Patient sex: M
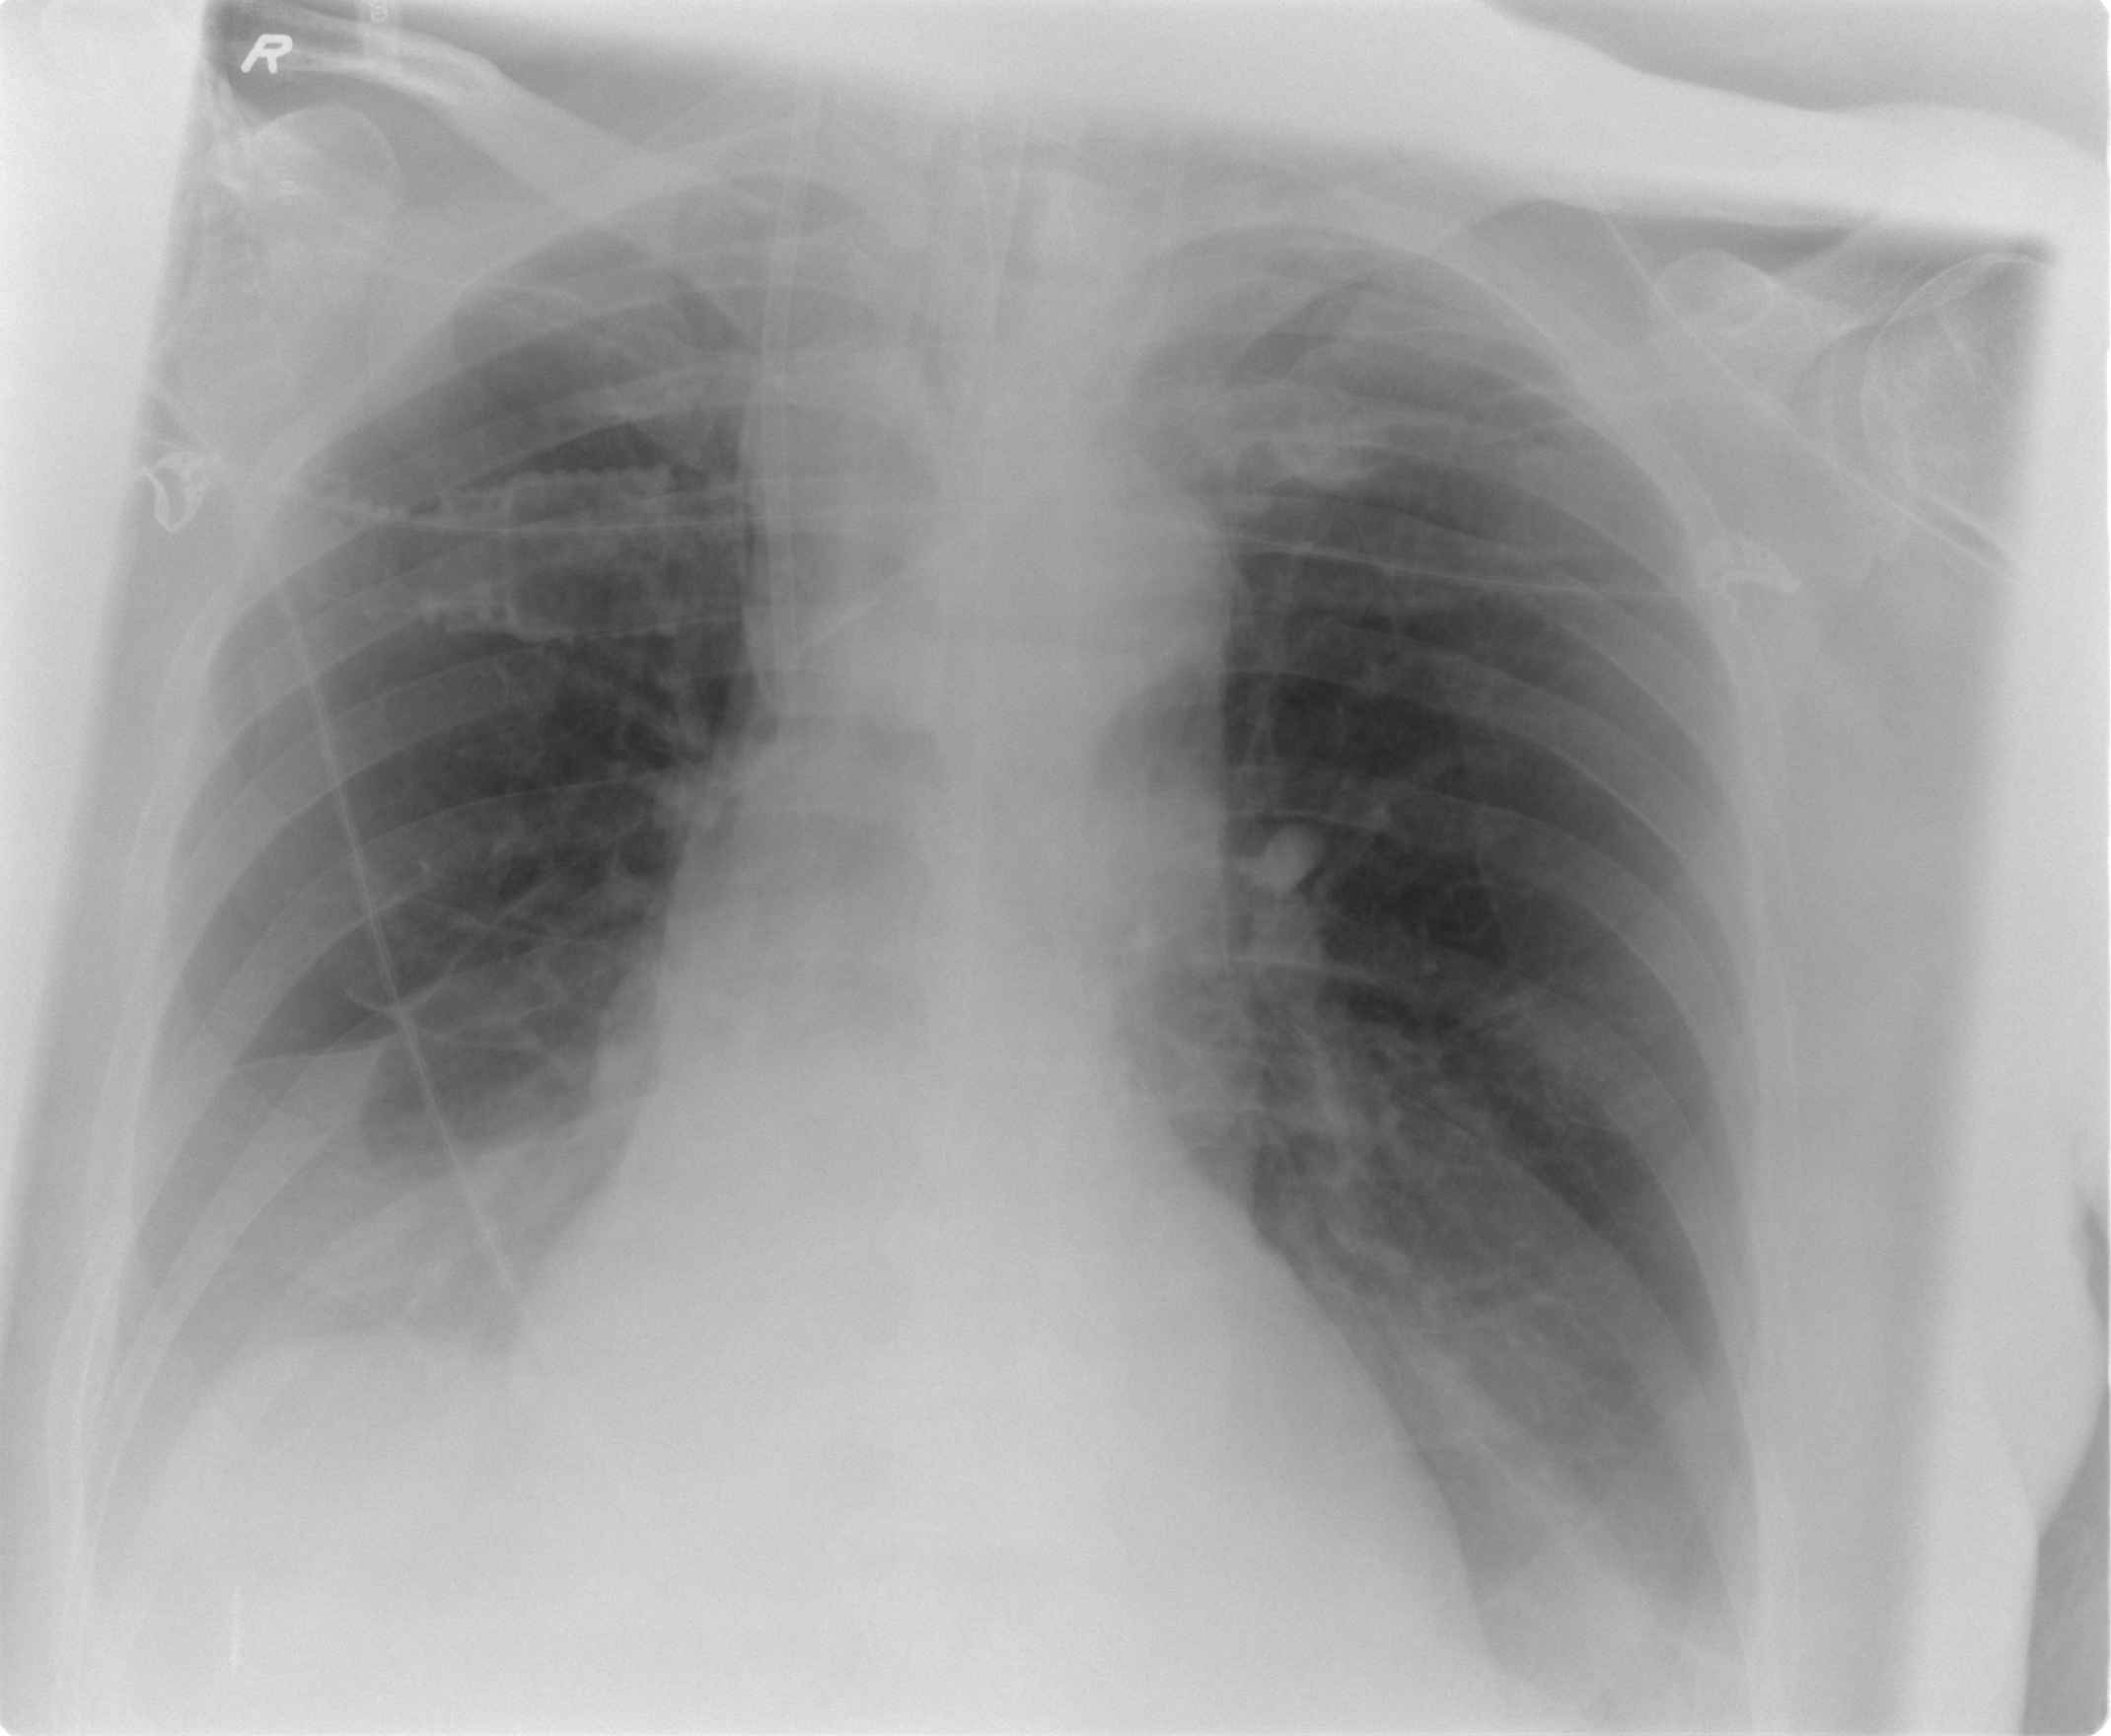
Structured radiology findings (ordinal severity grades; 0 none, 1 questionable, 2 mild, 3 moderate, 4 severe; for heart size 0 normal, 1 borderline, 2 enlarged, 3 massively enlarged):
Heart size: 0
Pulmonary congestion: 0
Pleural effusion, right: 2
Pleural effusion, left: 2
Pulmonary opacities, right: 0
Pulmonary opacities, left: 0
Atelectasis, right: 2
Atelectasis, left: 2